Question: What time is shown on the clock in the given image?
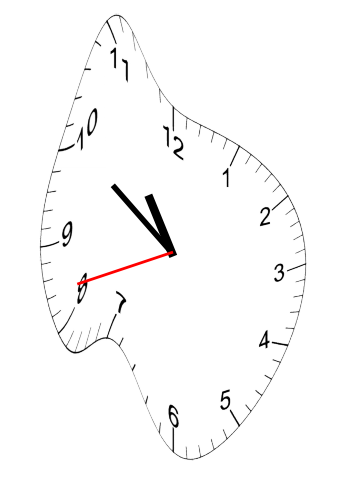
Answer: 10:50:42